Brain MRI, t1w sequence, axial 2D slice.
Patient: age 28, sex M, weight 90 kg, height 1.9 m
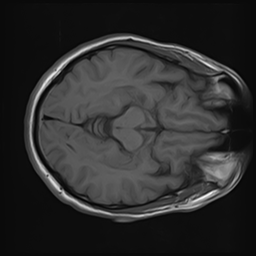